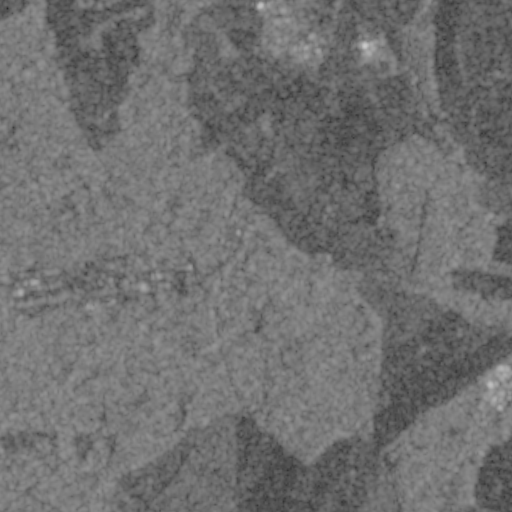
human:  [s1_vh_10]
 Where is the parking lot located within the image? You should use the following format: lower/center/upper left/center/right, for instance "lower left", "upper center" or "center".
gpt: The parking lot is located in the center left of the image.
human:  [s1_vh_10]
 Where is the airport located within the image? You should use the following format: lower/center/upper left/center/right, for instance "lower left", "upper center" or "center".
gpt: There is no airport in the image.

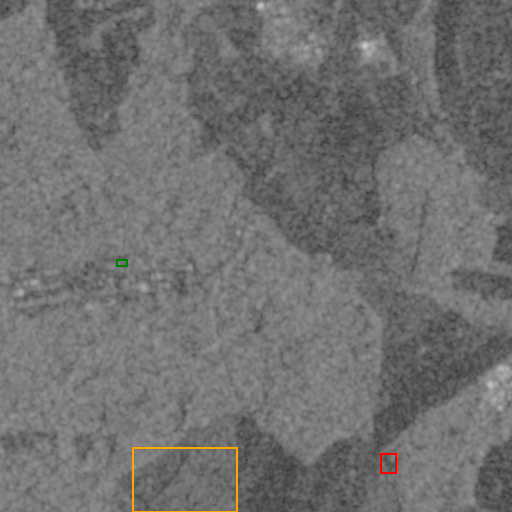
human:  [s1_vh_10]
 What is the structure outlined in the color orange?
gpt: The structure outlined in orange is a crop field.
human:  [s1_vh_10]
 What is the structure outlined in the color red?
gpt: The structure outlined in red is a park.
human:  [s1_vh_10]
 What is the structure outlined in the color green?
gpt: The structure outlined in green is a parking lot.
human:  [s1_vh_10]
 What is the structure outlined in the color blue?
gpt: There is no blue outline.